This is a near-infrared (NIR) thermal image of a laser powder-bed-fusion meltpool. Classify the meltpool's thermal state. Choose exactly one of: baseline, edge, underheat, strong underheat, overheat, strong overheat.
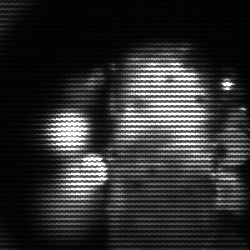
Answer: strong underheat